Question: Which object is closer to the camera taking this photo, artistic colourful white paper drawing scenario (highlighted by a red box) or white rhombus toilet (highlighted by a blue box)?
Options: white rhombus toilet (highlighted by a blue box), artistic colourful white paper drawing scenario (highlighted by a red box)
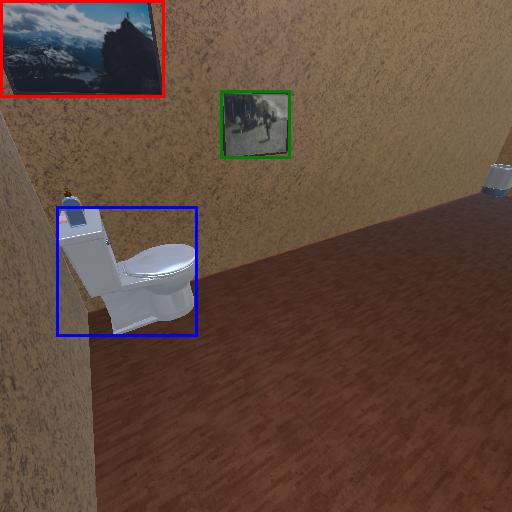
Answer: white rhombus toilet (highlighted by a blue box)